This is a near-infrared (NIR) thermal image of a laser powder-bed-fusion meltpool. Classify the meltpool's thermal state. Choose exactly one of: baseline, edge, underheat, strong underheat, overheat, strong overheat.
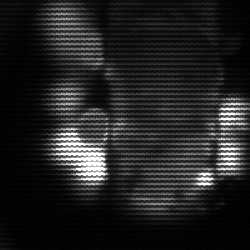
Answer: strong underheat